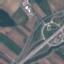
Land use / land cover class: Highway